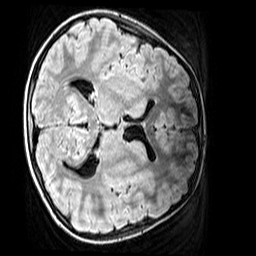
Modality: FLAIR
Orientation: axial
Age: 11
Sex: male
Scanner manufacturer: siemens
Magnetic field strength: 3 T
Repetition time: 5 s
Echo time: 0.388 s